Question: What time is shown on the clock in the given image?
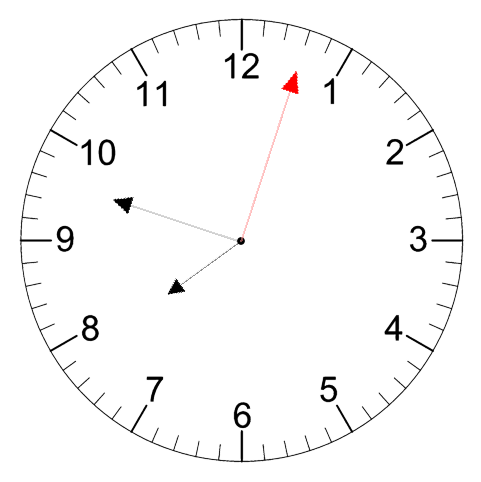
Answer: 07:48:03